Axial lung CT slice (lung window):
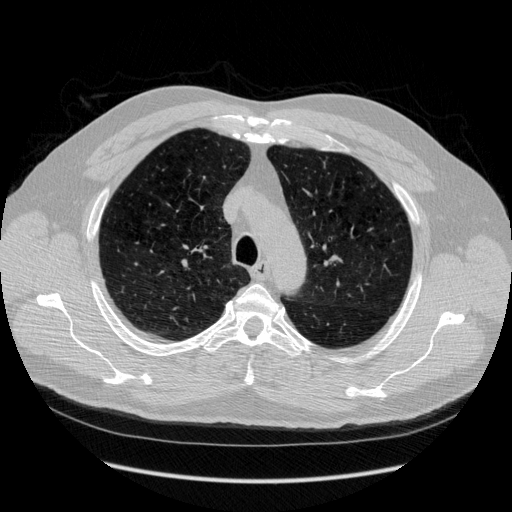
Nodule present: no